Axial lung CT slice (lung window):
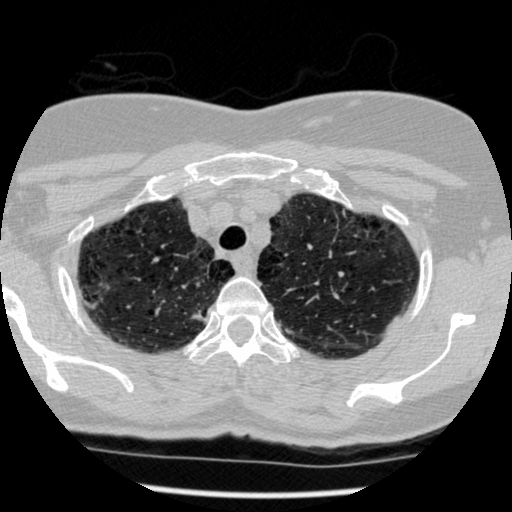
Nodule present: no